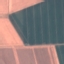
Land use / land cover class: AnnualCrop